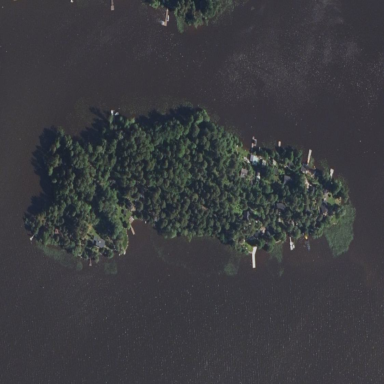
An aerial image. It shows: Islet.